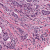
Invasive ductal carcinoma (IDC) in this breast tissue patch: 1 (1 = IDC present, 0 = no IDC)